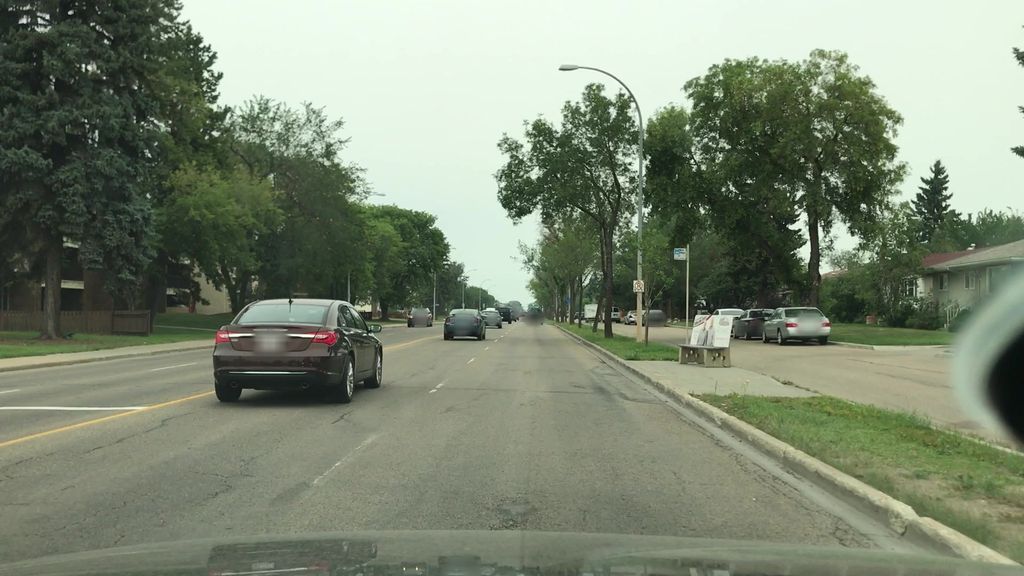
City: edmonton